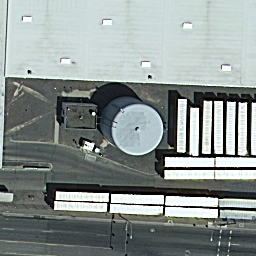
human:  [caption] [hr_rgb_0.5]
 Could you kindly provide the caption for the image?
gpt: There is a white storage tank with many containters beside .

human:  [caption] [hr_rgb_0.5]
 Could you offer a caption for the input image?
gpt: There is one storage tank on the ground with some containers beside .

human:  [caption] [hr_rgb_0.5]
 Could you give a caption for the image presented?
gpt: A storage tank with some containers beside .

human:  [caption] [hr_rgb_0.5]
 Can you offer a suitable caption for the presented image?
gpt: A storage tank is on the ground and some containers arranged neatly .

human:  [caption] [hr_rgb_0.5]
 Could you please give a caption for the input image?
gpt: A storage tank is on the ground and some containters beside .